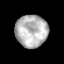
Tissue: prostate
Cell type: T cells
Senescence score: 0.332
Nuclear area (px): 1016
Mean DAPI intensity: 180.452